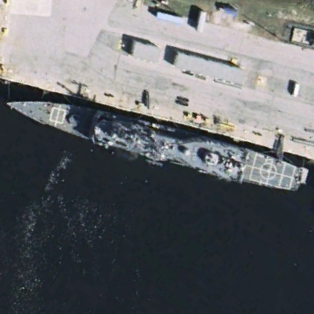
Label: cruiser